Milling tool wear sample.
Tool blade image: 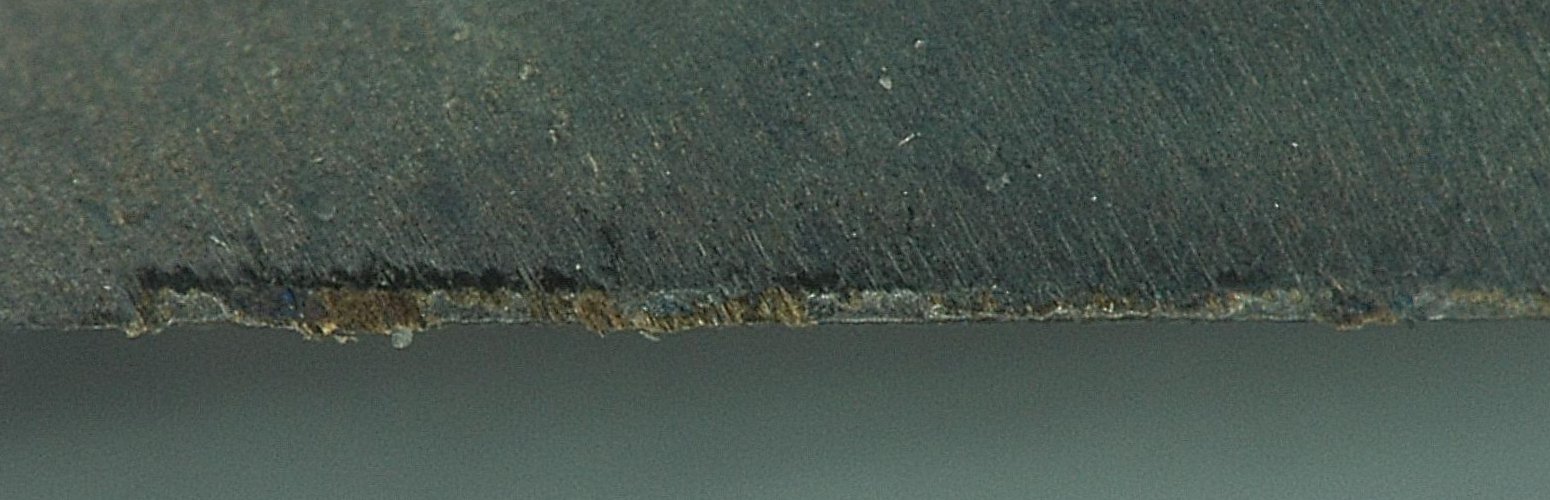
Chip image: 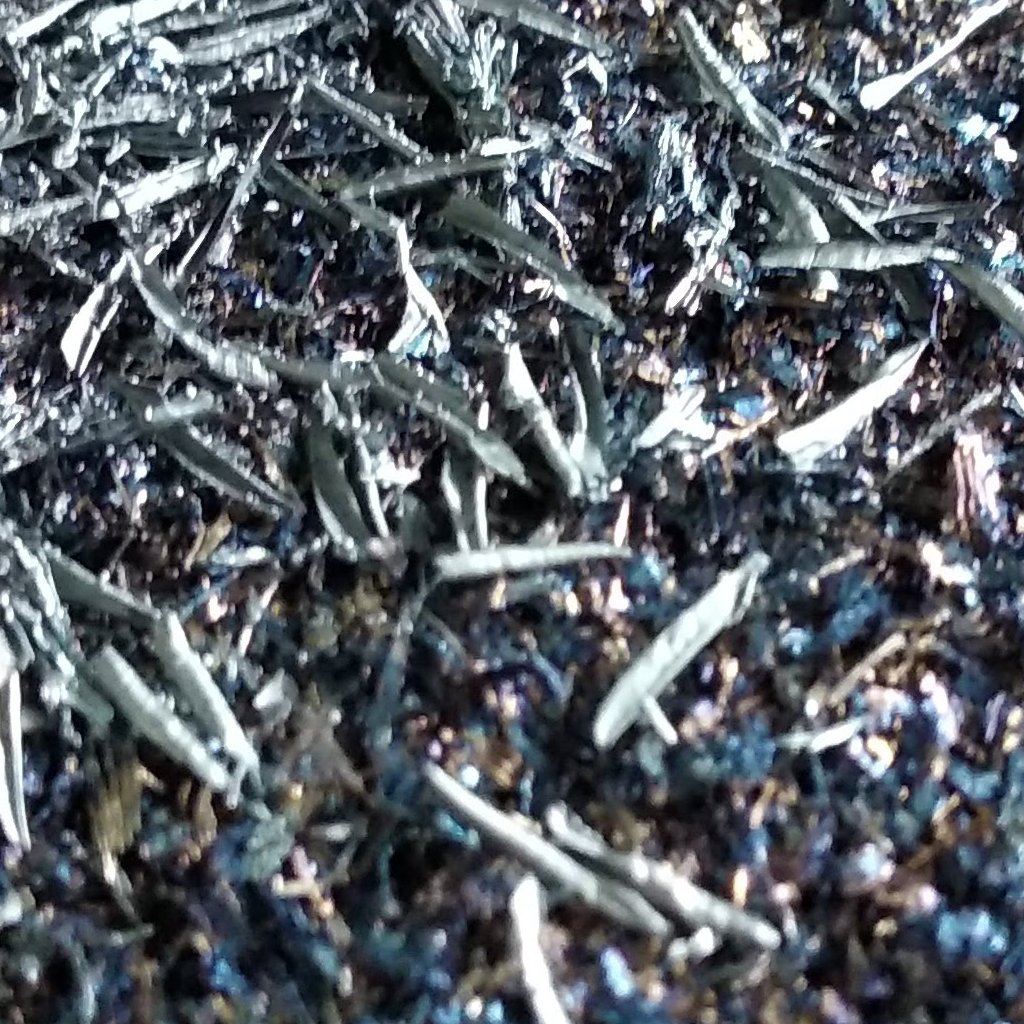
Workpiece image: 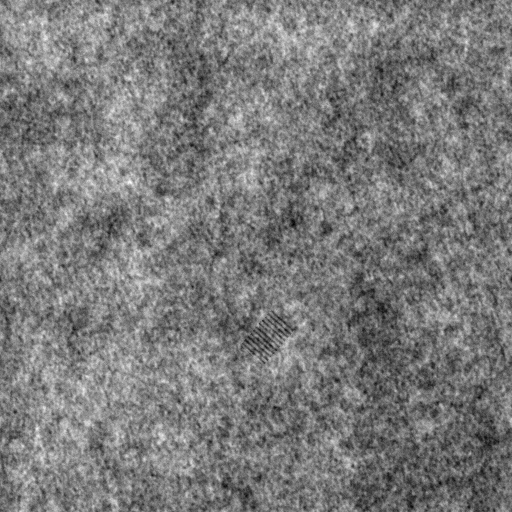
Tool wear state: dulled
Gaps: 12.45
Flank wear: 153.27
Overhang: 33.52
Force-signal Mel-spectrograms (X, Y, Z axes): 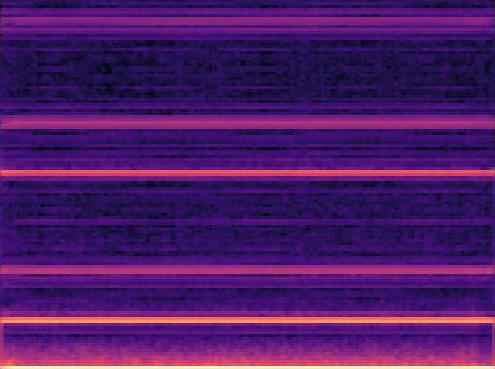 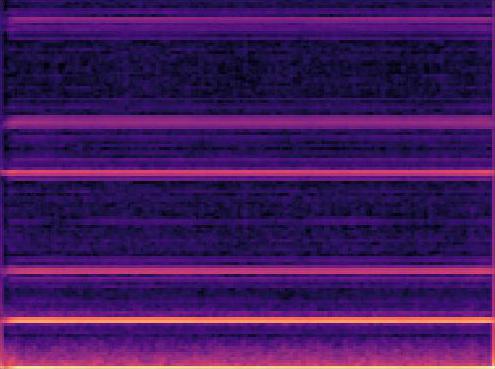 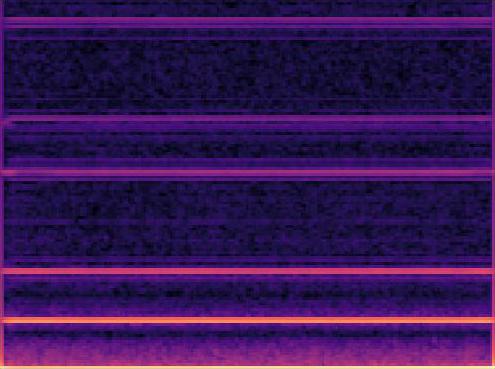
Force-signal scalograms (X, Y, Z axes): 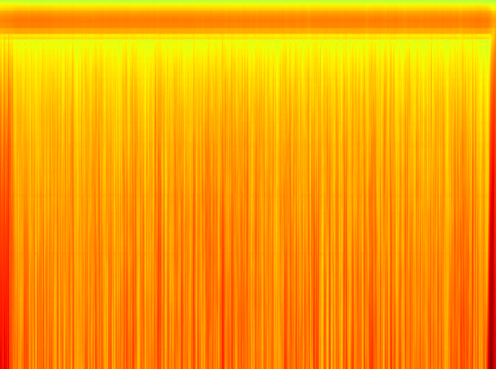 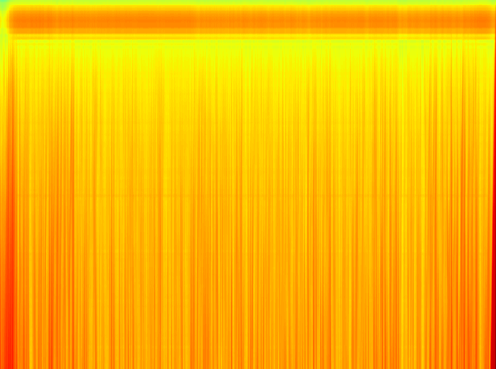 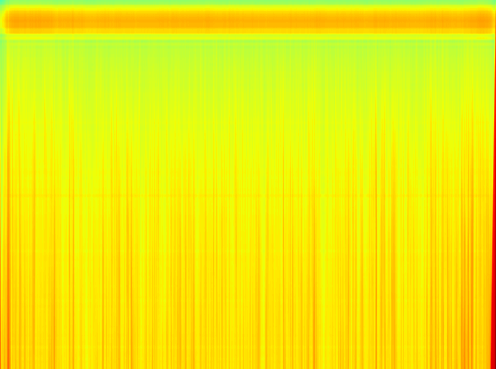
Force phase: accelerated_severe_wear